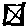
Label: square